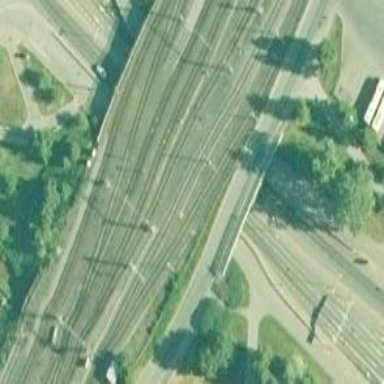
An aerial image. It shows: Railway yard with electrified contact lines.